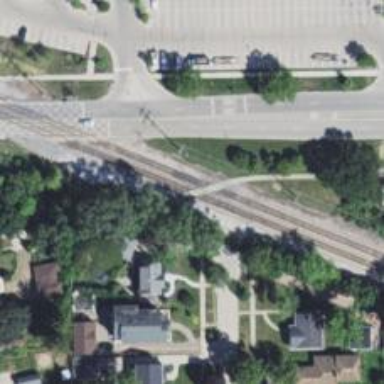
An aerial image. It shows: Railway crossing.